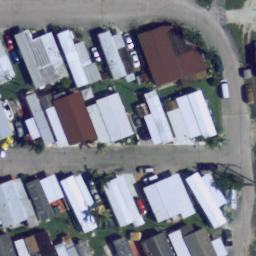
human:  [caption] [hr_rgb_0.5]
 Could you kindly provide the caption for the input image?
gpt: Many mobile homes arranged neatly in the mobile home park and some roads go through this area .

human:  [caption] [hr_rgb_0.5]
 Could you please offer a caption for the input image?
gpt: Many mobile homes are closed to each other in the mobile home park .

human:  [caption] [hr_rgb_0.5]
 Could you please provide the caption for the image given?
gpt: Lots of mobile homes with some cars parked at the roadside in the mobile home park .

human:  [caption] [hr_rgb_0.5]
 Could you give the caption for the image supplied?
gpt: Many mobile homes arranged neatly in the mobile home park .

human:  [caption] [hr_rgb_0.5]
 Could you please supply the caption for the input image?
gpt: Lots of mobile homes are closed to each other and some roads go through this area .